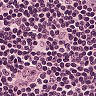
Metastatic tissue present: no